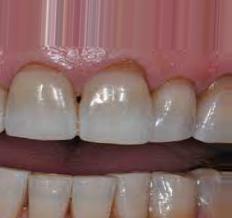
Condition: Tooth Discoloration